四年级 · 组合数学
用 $0 、 0 、 0 、 1 、 2 、 3 、 4$ 七个数字按要求组成一个七位数。

(1) 读两个 0

(2) 只读一个 0

(3) 读三个
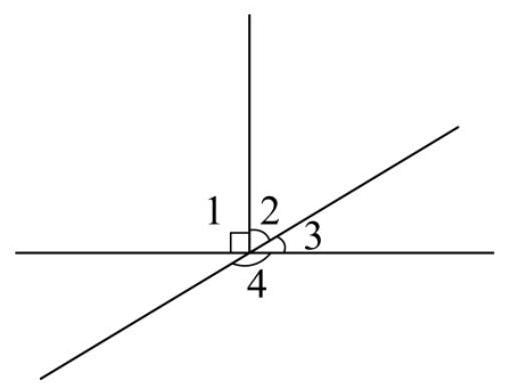
答案: (1) 1020034 ; (2) 1023400 ; (3) 1020304

【分析】根据整数中 0 的读法, 每一级末尾的 0 都不读出来, 其余数位连续几个 0 都只读一个零; (1)要想读出两个零, 至少要有两个 0 不能写在每级的末尾, 且不能全部相邻; （2）要想只读一个零,就要有一个 0 或连续几个 0 不能写在每级的末尾; （3）要想读出三个零, 要把三个 0 不能写在每级的末尾。

【详解】（1）读两个 0 的数是 1020034 ;

(2) 只读一个 0 的数是 1023400 ;

(3) 读三个 0 的数是 1020304 。

(答案不唯一)
【点睛】本题是考查整数的读、写法, 分级读、写或借助数位表读、写数能较好的避免读、写错数的情况, 是常用的方法, 要熟练掌握。
解析: 答案:  (1) 1020034 ; (2) 1023400 ; (3) 1020304

【分析】根据整数中 0 的读法, 每一级末尾的 0 都不读出来, 其余数位连续几个 0 都只读一个零; (1)要想读出两个零, 至少要有两个 0 不能写在每级的末尾, 且不能全部相邻; （2）要想只读一个零,就要有一个 0 或连续几个 0 不能写在每级的末尾; （3）要想读出三个零, 要把三个 0 不能写在每级的末尾。

【详解】（1）读两个 0 的数是 1020034 ;

(2) 只读一个 0 的数是 1023400 ;

(3) 读三个 0 的数是 1020304 。

(答案不唯一)
【点睛】本题是考查整数的读、写法, 分级读、写或借助数位表读、写数能较好的避免读、写错数的情况, 是常用的方法, 要熟练掌握。